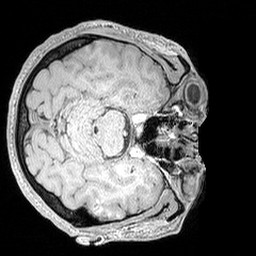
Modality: MP2RAGE
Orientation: axial
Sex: male
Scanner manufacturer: siemens
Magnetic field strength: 3 T
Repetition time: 5 s
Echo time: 0.00292 s